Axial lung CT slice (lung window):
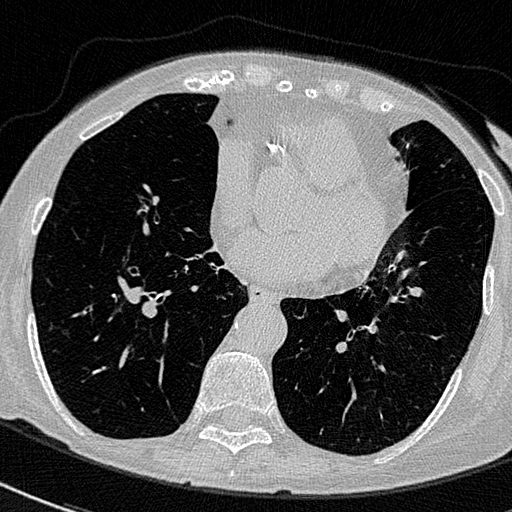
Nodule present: no